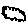
Label: cloud